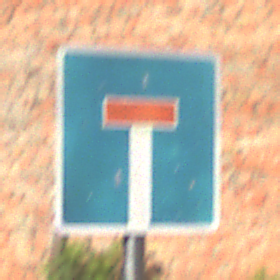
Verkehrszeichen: Sackgasse
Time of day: MorningAfternoon
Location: Outdoor (Suburban)
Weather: PartlyCloudy
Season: NotSpecified
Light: Natural